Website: macys
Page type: customer-info-address
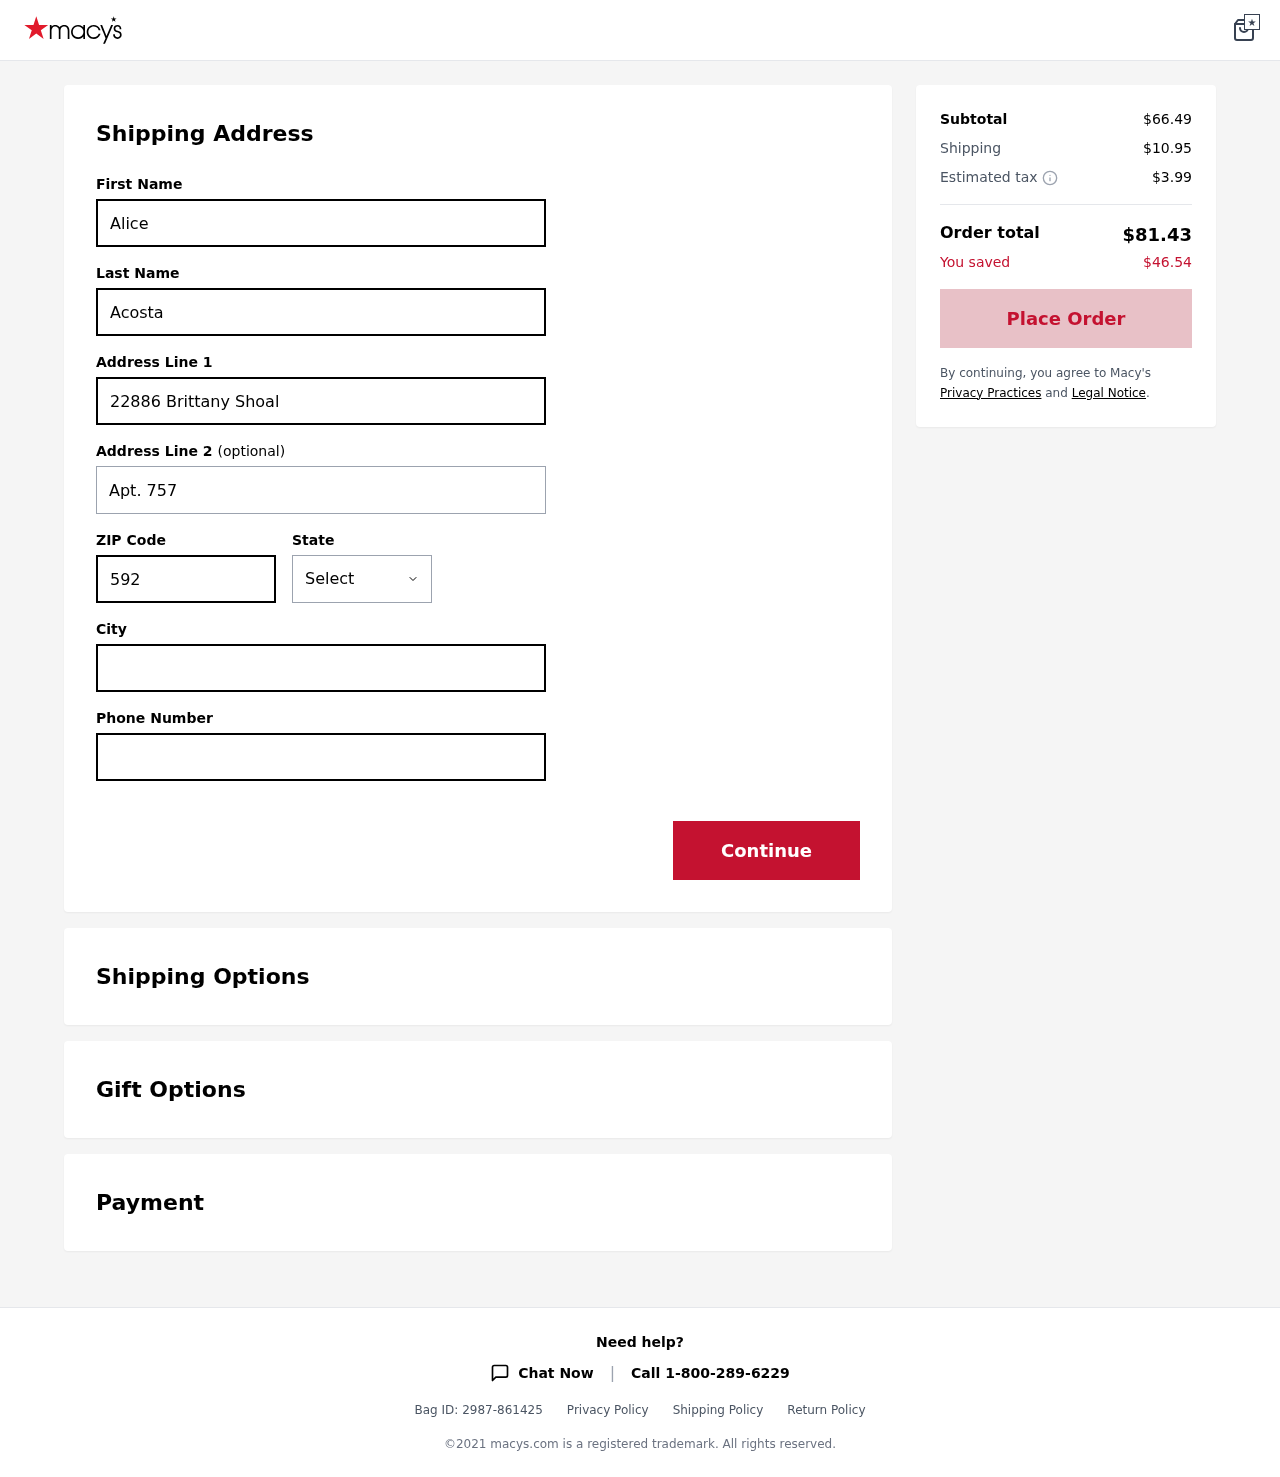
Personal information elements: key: PII_CITY
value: Estesmouth
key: PII_FIRSTNAME
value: Alice
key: PII_LASTNAME
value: Acosta
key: PII_PHONE
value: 8557119572
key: PII_POSTCODE
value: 59239
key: PII_STATE
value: Louisiana
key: PII_STREET
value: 22886 Brittany Shoal
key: PII_STREET2
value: Apt. 757
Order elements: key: ORDER_SUBTOTAL
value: $66.49
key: ORDER_SHIPPING_COST
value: $10.95
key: ORDER_TAX
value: $3.99
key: ORDER_TOTAL
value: $81.43
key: ORDER_SAVINGS
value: $46.54